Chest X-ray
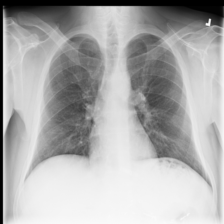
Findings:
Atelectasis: negative
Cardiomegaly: negative
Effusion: negative
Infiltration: negative
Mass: negative
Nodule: negative
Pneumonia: negative
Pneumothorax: negative
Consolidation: negative
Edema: negative
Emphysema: negative
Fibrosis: negative
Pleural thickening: negative
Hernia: negative